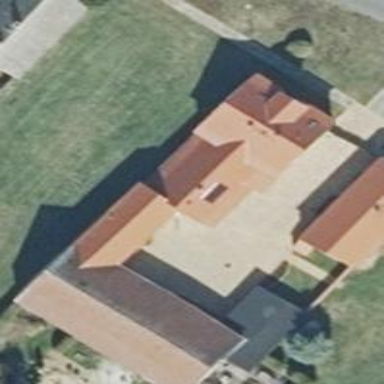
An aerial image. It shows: Beige barn with gabled roof covered in red roof tiles.